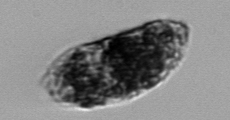
Label: fecal_pellet